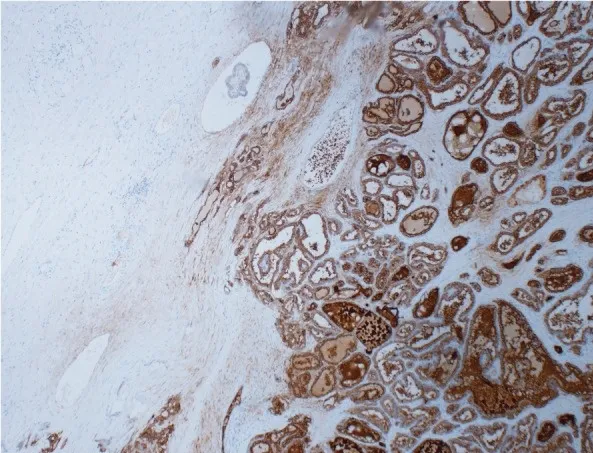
Thyroglobulin immunohistochemical stain. Low power thyroglobulin immunohistochemical stained section (4x) highlights the thyroid tissue in a background of ovarian tissue with SO.
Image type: pathology (immunostaining)